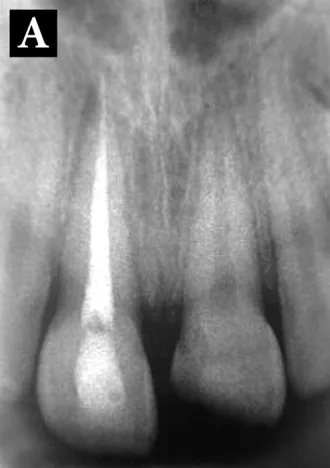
Follow-up radiographic images;. One month.
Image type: radiology (x_ray)